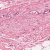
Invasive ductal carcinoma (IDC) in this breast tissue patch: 0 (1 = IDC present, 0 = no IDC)